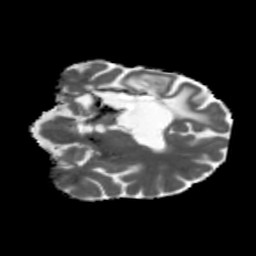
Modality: MD
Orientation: coronal
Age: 31
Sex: female
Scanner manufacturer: siemens
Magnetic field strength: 3 T
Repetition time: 5.47 s
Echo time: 0.0854 s